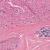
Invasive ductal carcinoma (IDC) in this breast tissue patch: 1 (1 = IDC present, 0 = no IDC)